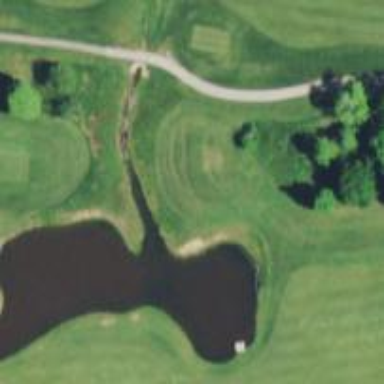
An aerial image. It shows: Water hazard in golf course. The hazard is natural water feature.